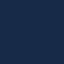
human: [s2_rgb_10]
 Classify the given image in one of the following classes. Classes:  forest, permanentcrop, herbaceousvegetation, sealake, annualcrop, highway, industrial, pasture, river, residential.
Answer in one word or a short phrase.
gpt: SeaLake